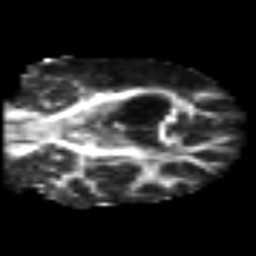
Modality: FA
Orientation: coronal
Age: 50
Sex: male
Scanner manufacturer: siemens
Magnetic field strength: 3 T
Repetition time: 6.1 s
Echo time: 0.101 s